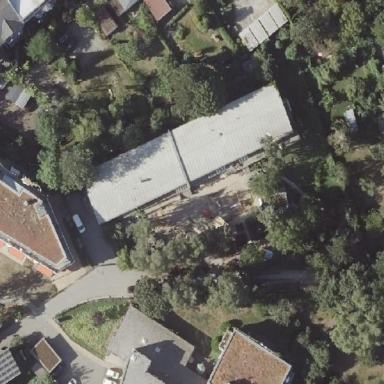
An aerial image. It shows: Kindergarten building with gabled roof.